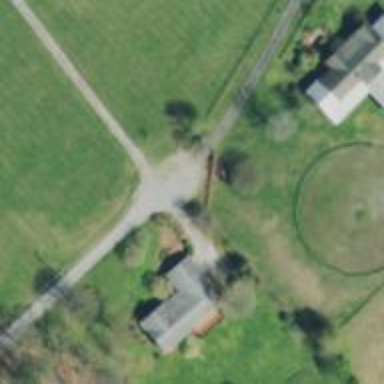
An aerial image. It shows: Turning circle on the road.